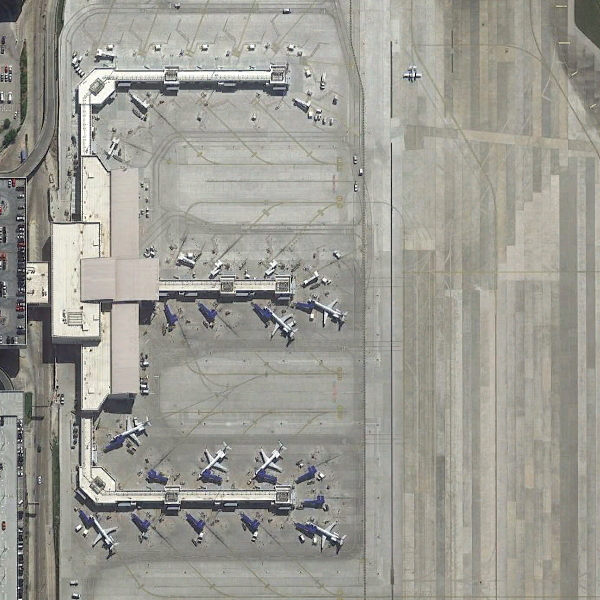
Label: Airport